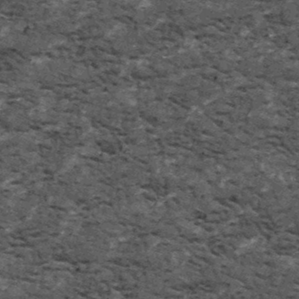
Label: frost